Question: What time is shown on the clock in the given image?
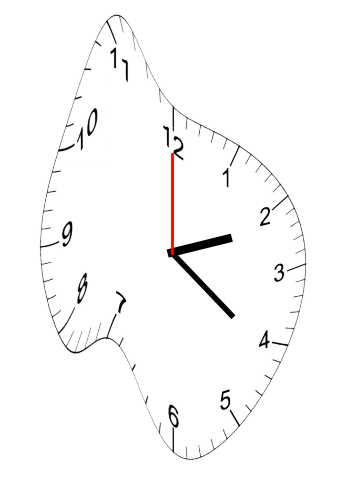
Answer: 02:21:00